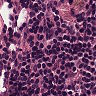
Metastatic tissue present: no